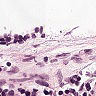
Metastatic tissue present: no